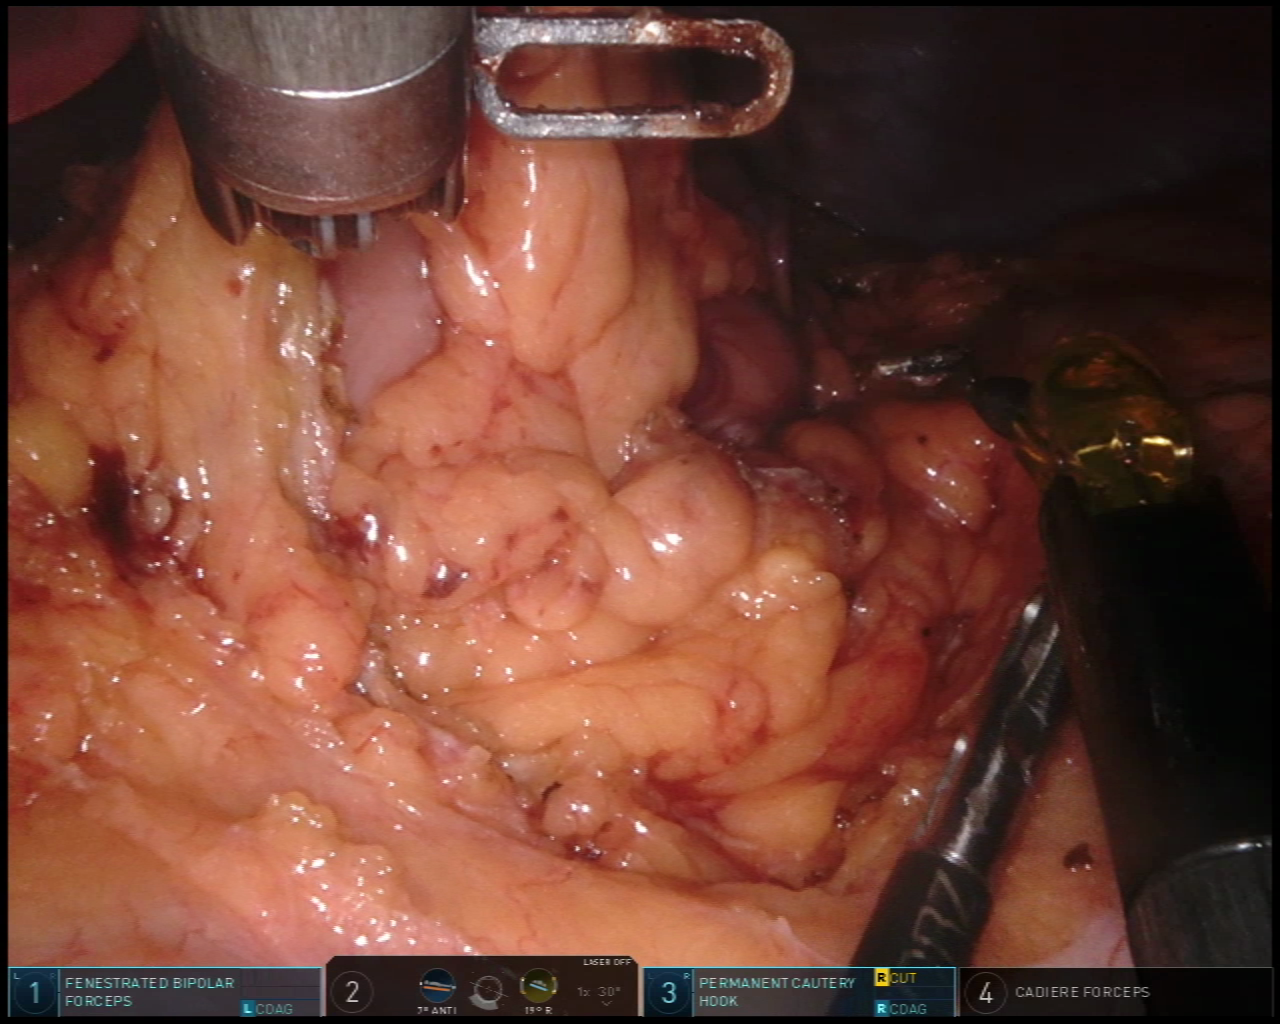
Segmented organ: stomach
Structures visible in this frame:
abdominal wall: yes
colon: yes
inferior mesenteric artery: no
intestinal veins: no
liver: yes
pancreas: no
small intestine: no
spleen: no
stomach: yes
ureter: no
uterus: no
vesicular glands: no